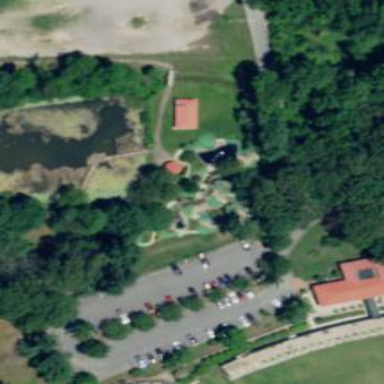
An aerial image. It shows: Miniature golf course.